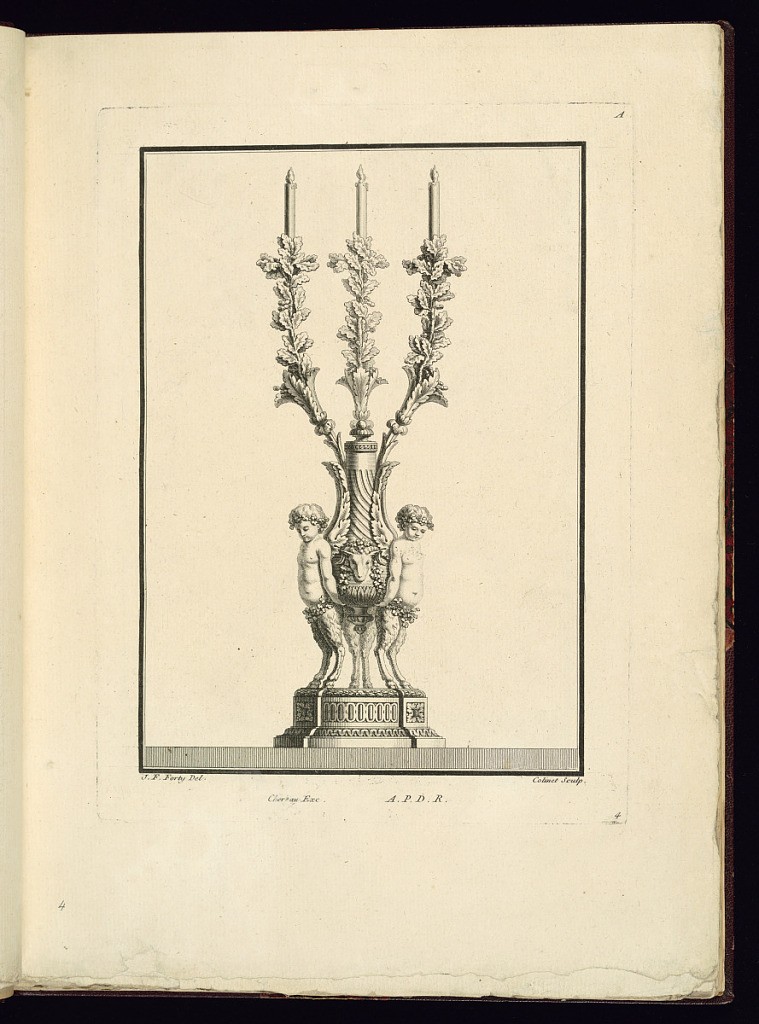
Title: Girandole (Candelabra) Design
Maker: Jean François Forty, active 1775 – 1790
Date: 1775–94
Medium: Etching on paper
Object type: Print
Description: Design for a three-light candelabra (griandoles) decorated with leaves, foliate branches, festoon of leaves, fluting, rosettes, scrolling leaves (rinceaux), goats head mask (mascaron) and boy fauns supporting the base. The plate is numbered and signed.